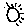
Label: sun